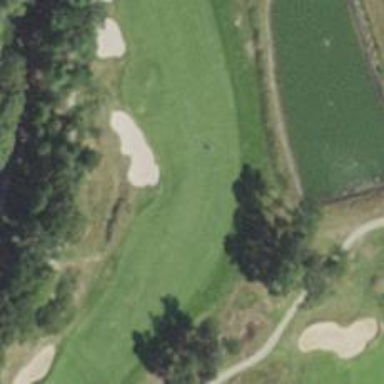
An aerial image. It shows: Grassy area designated as golf fairway.